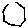
Label: hexagon